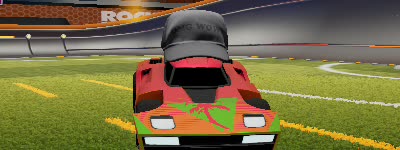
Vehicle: breakout